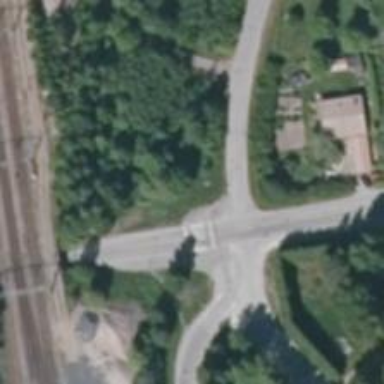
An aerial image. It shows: Asphalt cycleway.